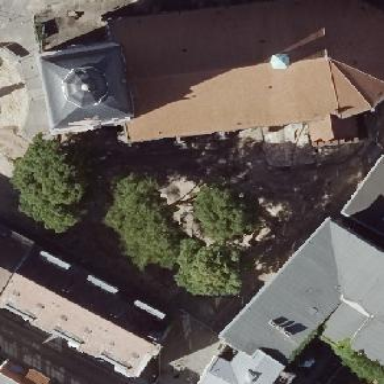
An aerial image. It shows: Historic church building serving as place of worship.